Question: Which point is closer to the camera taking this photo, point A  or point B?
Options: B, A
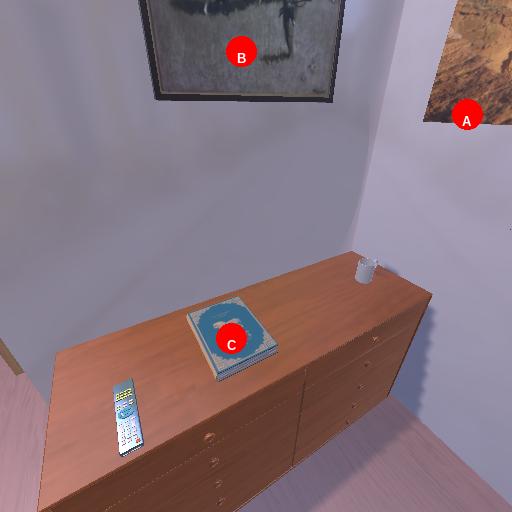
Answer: B